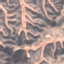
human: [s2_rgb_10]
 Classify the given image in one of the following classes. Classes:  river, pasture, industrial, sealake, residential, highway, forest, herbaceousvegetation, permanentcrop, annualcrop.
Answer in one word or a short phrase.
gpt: HerbaceousVegetation